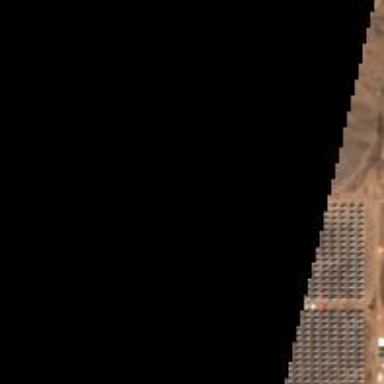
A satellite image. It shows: Solar power plant with photovoltaic technology surrounded by fence.